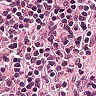
Metastatic tissue present: no